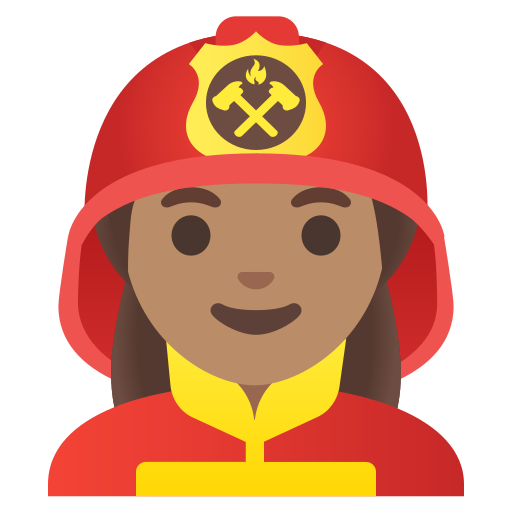
Emoji: 👩🏽‍🚒